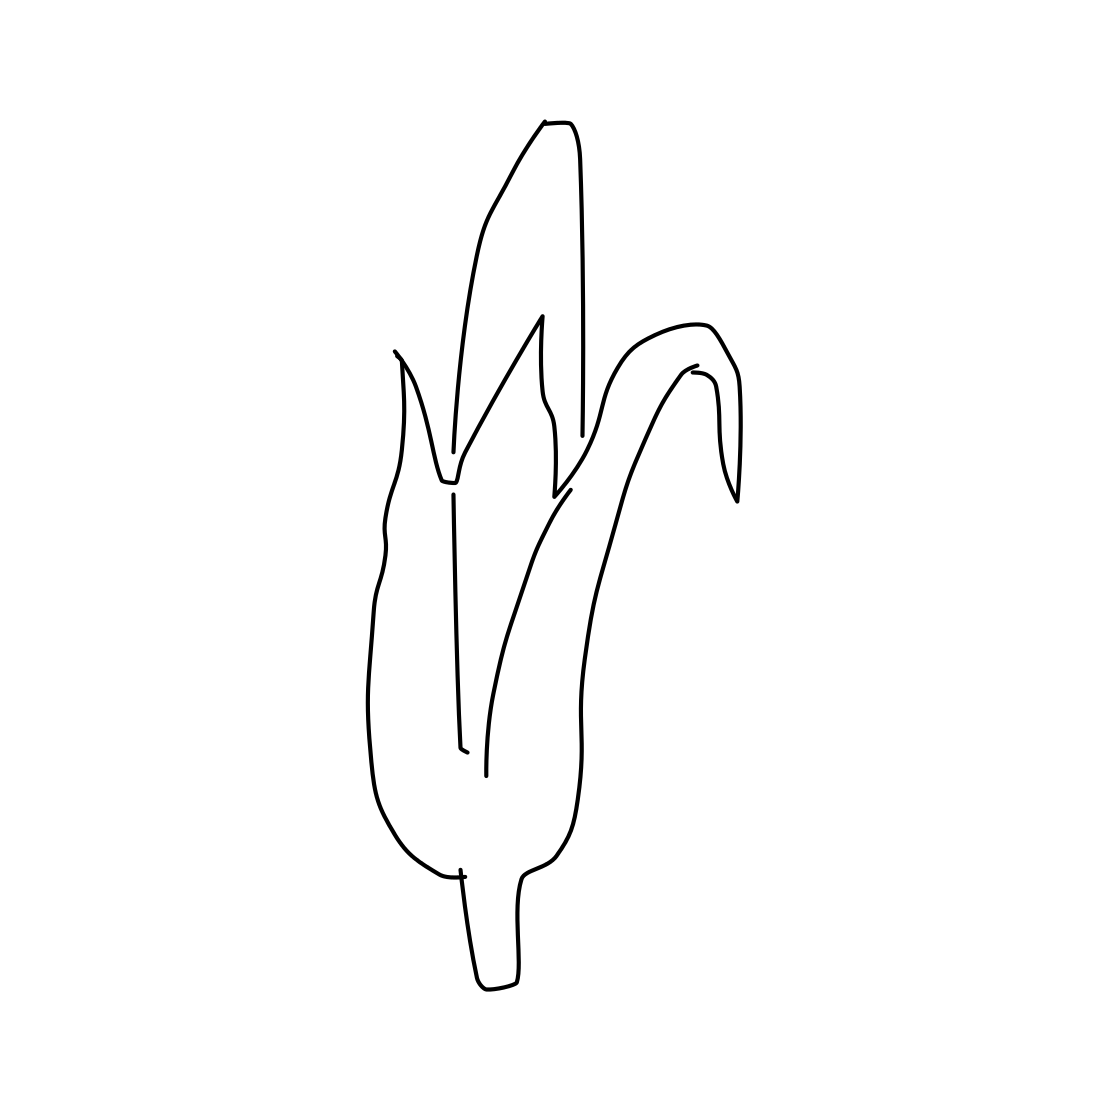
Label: banana